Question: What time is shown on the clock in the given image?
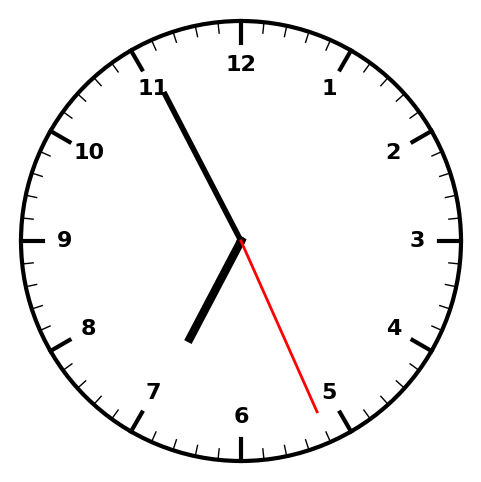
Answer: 06:55:26